Chest X-ray. View position: PA
Patient age: 54
Patient sex: F
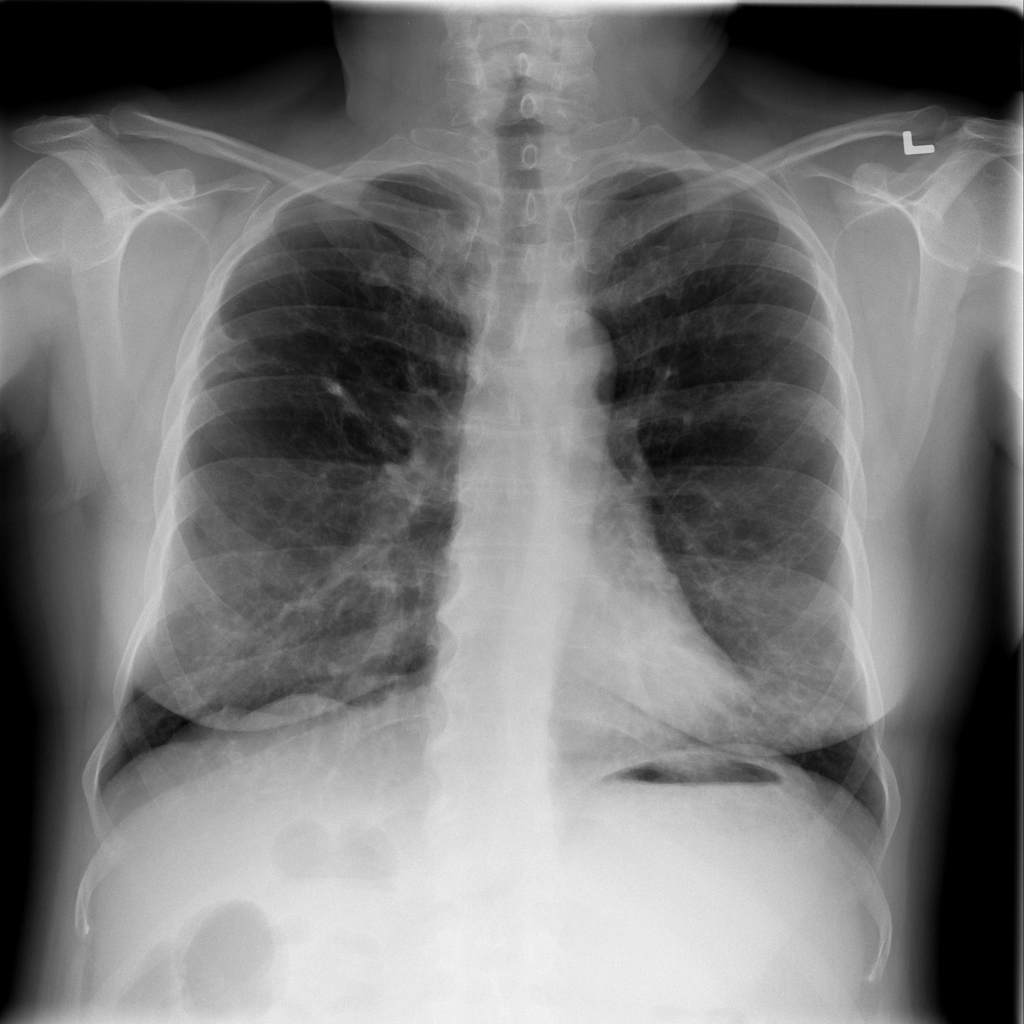
Finding: Pneumothorax